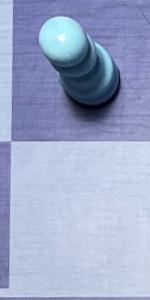
Label: Empty